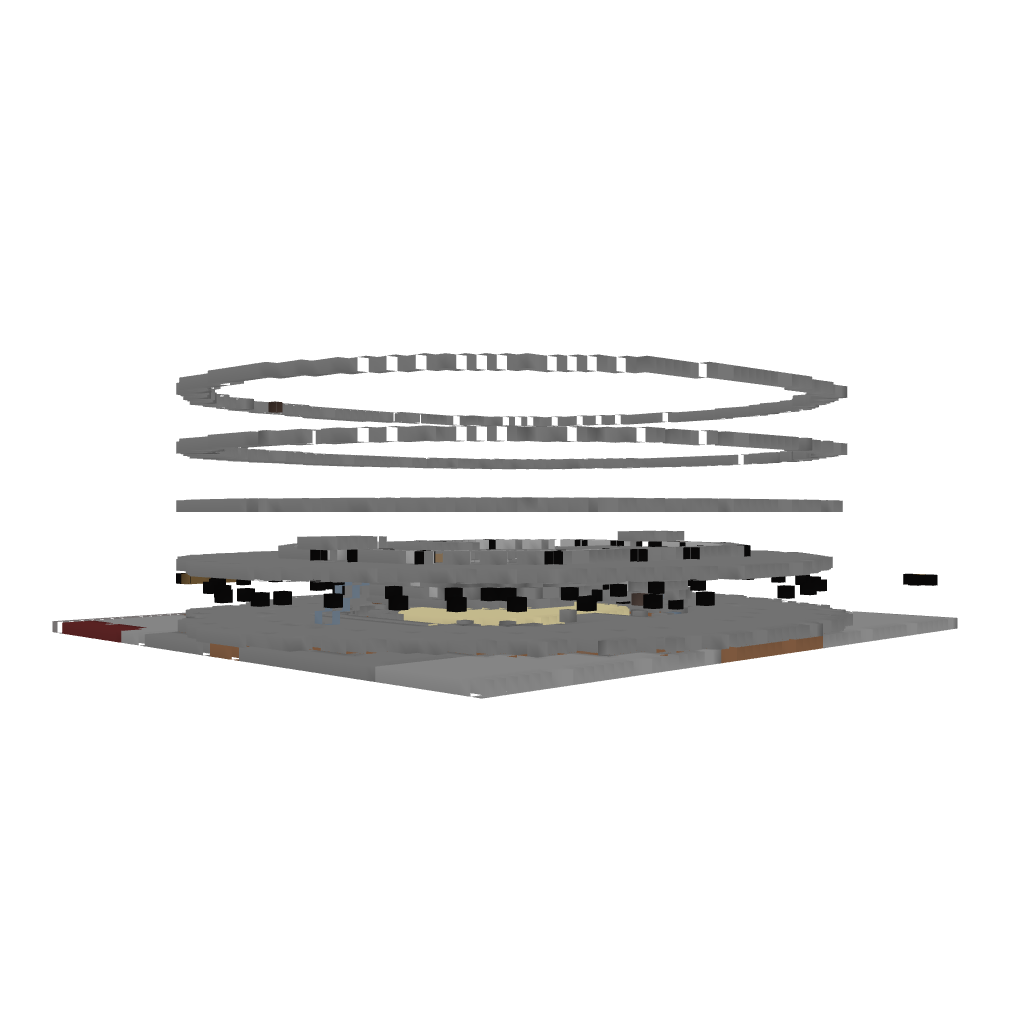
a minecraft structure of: Coliseum